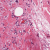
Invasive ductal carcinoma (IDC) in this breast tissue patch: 1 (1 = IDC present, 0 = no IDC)